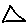
Label: triangle